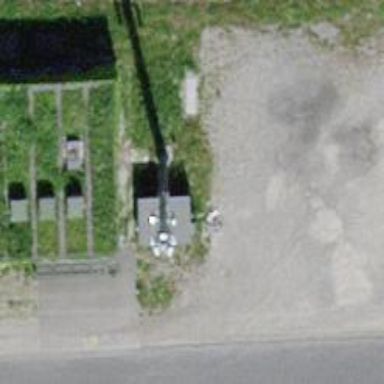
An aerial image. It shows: Communication tower.